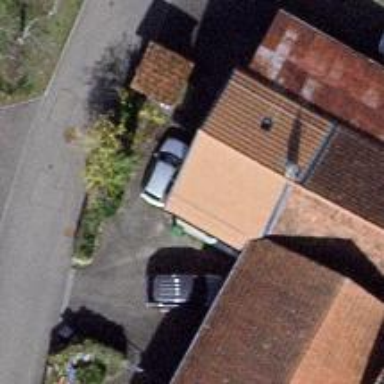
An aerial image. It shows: Driveway.